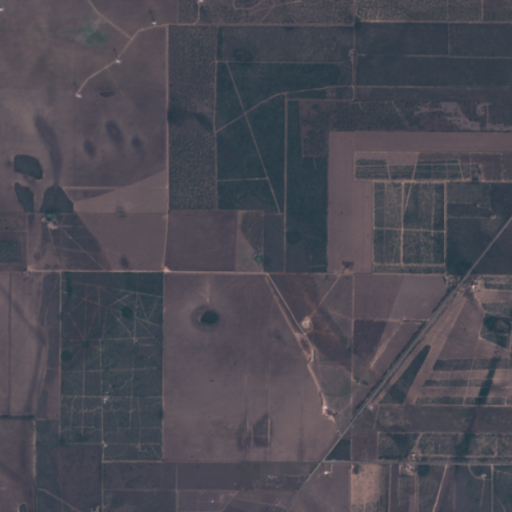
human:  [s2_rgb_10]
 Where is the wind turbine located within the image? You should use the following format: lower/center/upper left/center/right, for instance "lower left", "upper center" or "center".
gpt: The wind turbine is located in the upper left of the image.
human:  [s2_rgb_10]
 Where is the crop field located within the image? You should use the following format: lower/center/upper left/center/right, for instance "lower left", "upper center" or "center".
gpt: There is no crop field in the image.